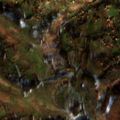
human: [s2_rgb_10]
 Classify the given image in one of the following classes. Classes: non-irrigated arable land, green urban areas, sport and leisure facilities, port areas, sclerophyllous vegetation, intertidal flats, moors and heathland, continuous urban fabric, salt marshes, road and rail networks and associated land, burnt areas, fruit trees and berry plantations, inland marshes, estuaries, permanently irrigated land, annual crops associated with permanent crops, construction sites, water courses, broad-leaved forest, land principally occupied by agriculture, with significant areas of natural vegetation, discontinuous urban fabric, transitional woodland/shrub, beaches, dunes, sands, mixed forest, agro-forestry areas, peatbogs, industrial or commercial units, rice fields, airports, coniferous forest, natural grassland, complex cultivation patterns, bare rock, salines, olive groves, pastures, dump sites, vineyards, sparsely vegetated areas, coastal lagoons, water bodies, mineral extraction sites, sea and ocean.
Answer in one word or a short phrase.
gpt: pastures, complex cultivation patterns, land principally occupied by agriculture, with significant areas of natural vegetation, broad-leaved forest